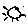
Label: sun